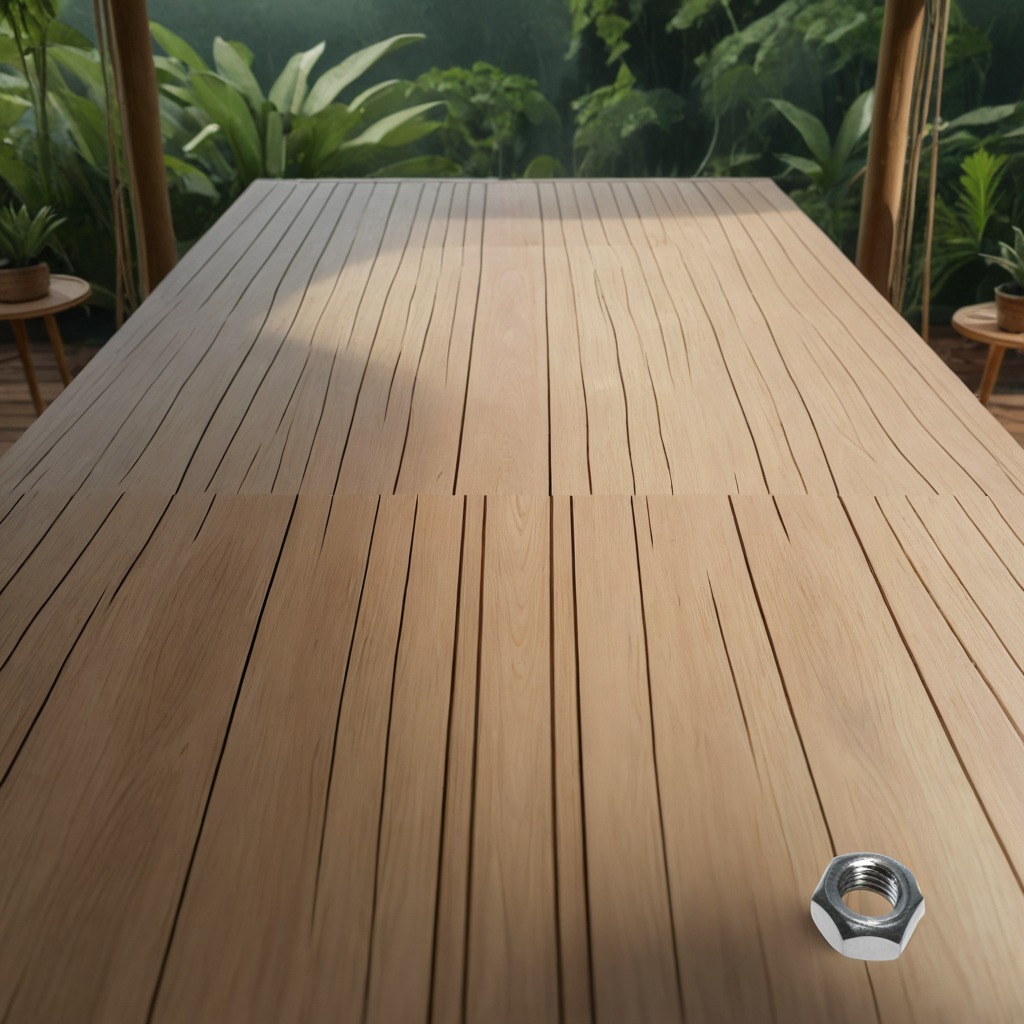
A metal nut is lying on a wooden table inside a jungle field workshop tent.